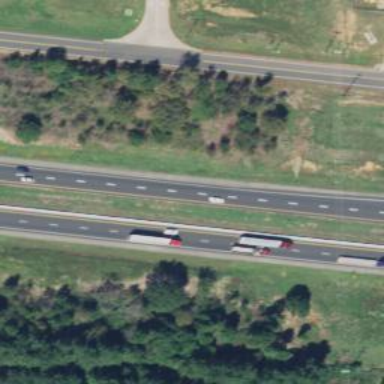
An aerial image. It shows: Asphalt motorway.